Interaction volume radius: 5 \u00c5
Interaction volume height: 25 \u00c5
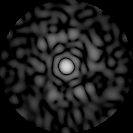
Disorder parameter: 0.8523